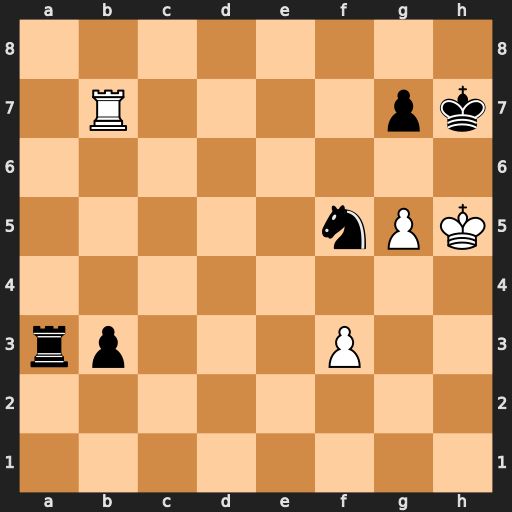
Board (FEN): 8/1R4pk/8/5nPK/8/rp3P2/8/8
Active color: w
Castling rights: -
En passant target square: -
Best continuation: g6+ Kh8 Rb8#